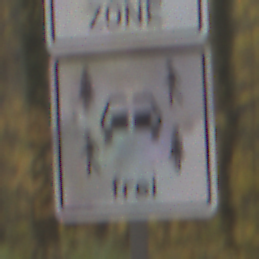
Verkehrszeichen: CarsharingfahrzeugeFrei
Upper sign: BeginnEingeschraenktesHalteverbotZone
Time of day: MorningAfternoon
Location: Outdoor (Nature)
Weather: Overcast
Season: Autumn
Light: Natural